Question: I'm trying to set a background image of an NSView. (Actually an NSScrollView.) At the moment I'm subclassing drawRect: and I'm using 'NSDrawThreePartImage' to draw the image but there are a few things that are not correct whenever I start scrolling.

Are there better ways to draw the images?
'''
- (void)drawRect: (NSRect)dirtyRect
{
dirtyRect.size.height -= 18; //Moving the image up a bit for future subclassing of NSScroller.
NSDrawThreePartImage(dirtyRect, viewLeftCap, viewFill, viewRightCap, NO, NSCompositeSourceOver, 1, YES);
}
'''
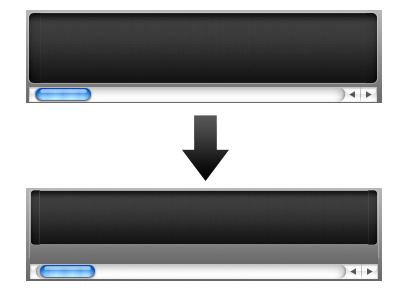
Answer: If you want to redraw the whole view, you should be using [self bounds], not the rect passed into your -drawRect: method.